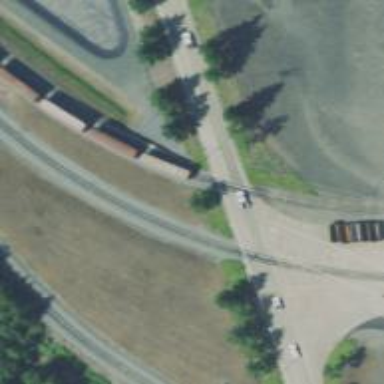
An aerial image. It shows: Level crossing along the railway.